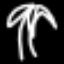
Label: palm tree